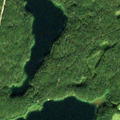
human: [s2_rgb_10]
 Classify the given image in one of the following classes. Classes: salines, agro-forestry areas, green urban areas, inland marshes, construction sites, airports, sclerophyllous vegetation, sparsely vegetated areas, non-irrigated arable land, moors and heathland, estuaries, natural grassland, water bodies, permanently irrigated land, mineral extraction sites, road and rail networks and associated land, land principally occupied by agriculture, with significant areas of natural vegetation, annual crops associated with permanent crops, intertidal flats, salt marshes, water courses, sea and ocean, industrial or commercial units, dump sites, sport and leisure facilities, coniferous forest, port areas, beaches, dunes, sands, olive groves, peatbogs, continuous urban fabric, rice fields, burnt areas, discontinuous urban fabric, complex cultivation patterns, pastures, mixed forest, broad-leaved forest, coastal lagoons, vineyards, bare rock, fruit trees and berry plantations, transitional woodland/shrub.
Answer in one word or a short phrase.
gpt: complex cultivation patterns, coniferous forest, water bodies